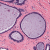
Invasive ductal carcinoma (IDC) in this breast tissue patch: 0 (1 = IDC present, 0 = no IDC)